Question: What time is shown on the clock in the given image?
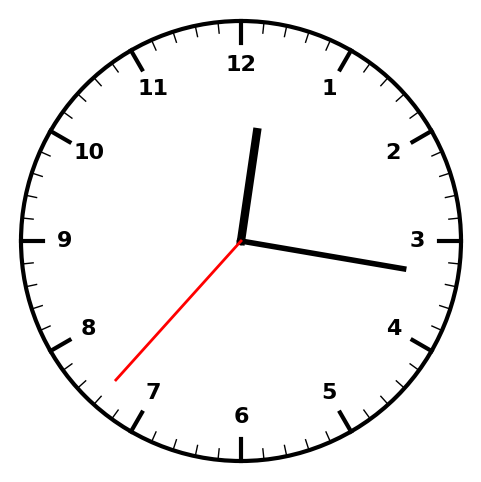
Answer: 12:16:37